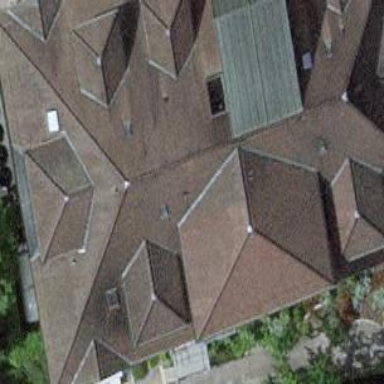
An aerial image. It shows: Part of building.